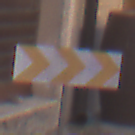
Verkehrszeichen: RichtungstafelnInKurvenGrossLinks
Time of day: MorningAfternoon
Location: Outdoor (Urban)
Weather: Clear
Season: NotSpecified
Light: Natural